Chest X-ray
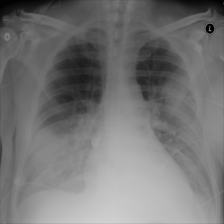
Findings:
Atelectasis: positive
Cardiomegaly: negative
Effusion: negative
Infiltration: positive
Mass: negative
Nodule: negative
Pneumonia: negative
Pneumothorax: negative
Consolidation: negative
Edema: negative
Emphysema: negative
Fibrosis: negative
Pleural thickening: negative
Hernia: negative